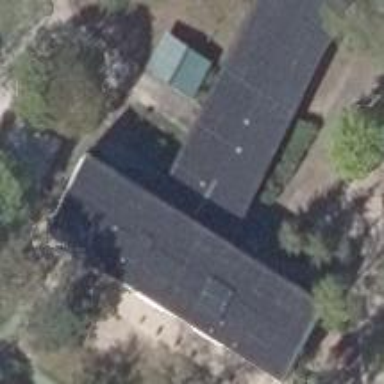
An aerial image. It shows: Kindergarten building.